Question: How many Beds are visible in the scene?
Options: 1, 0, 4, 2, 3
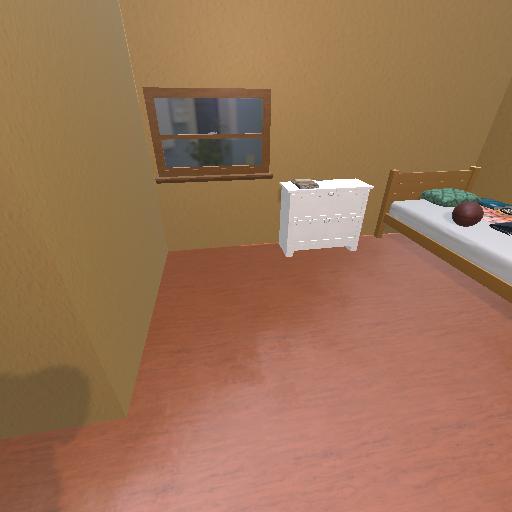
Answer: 1